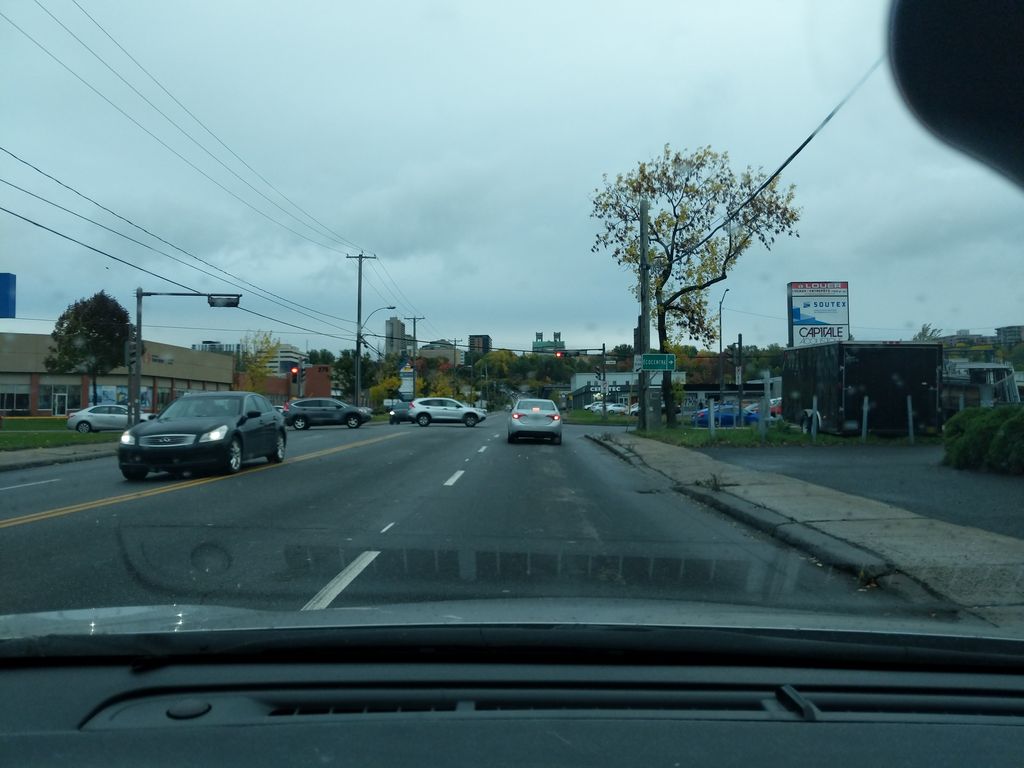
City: quebec_city